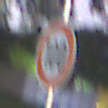
Verkehrszeichen: Geschwindigkeit100
Umgebung: Outdoor, Suburban
Tageszeit: Night
Wetter: PartlyCloudy
Licht: Artificial
Jahreszeit: NotSpecified
Kontrast: HighContrast